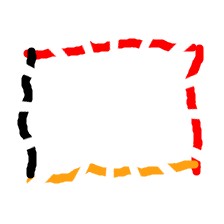
Shape: rectangle